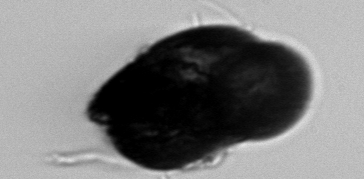
Label: pollen